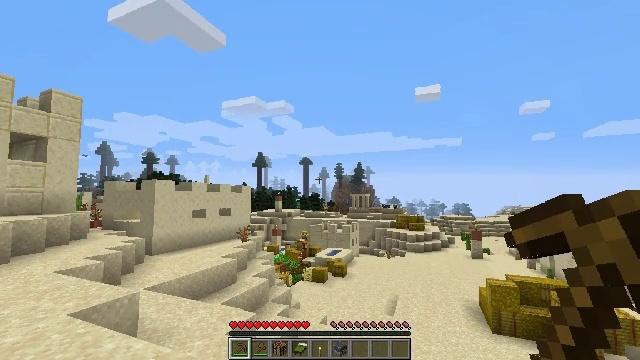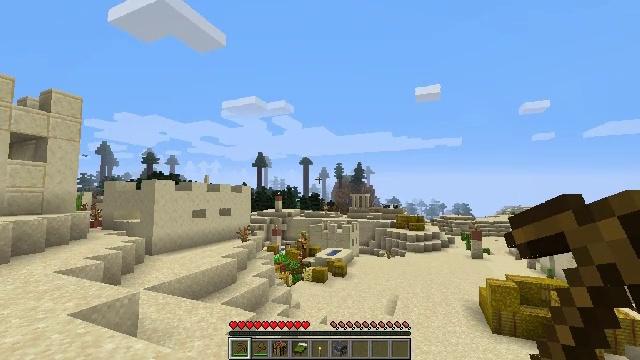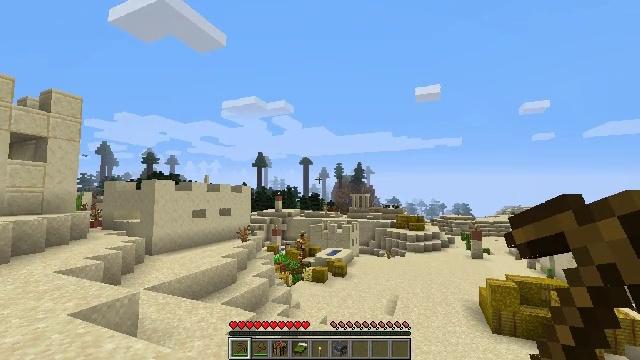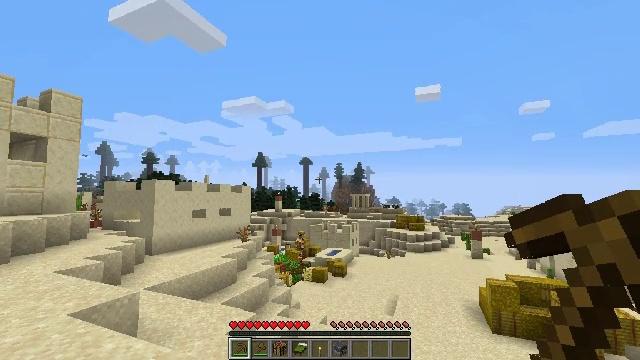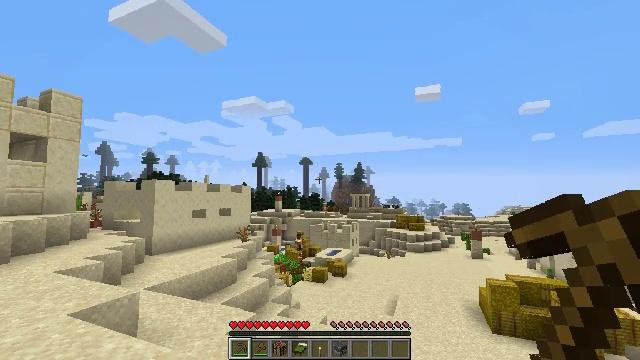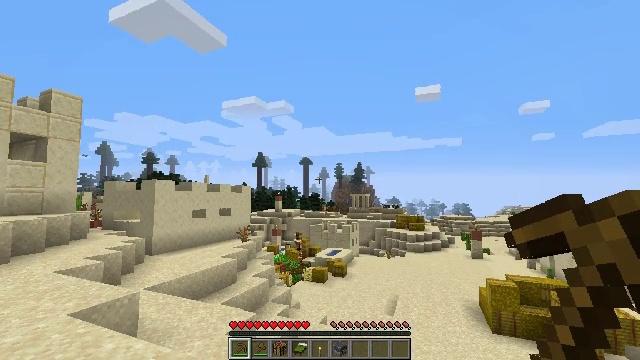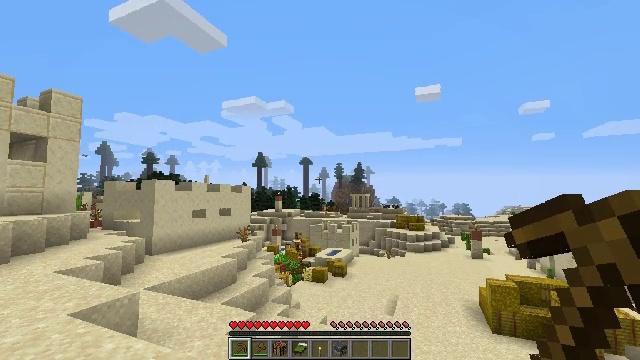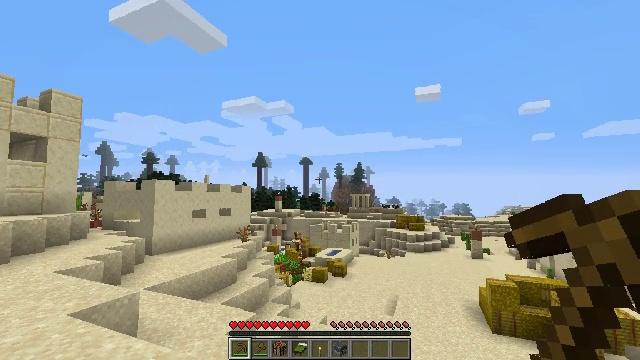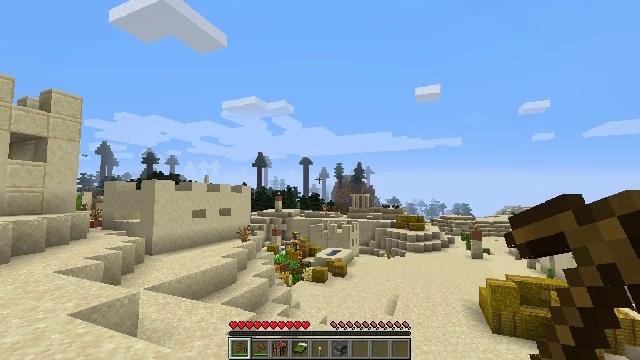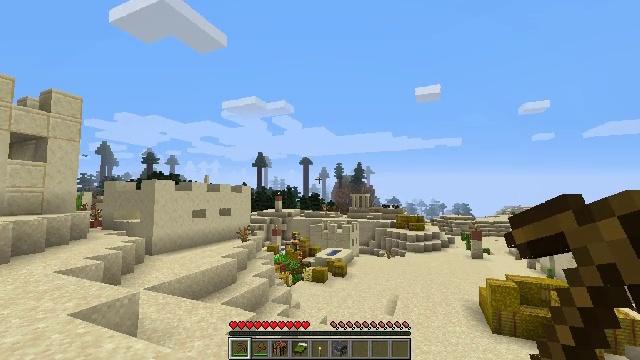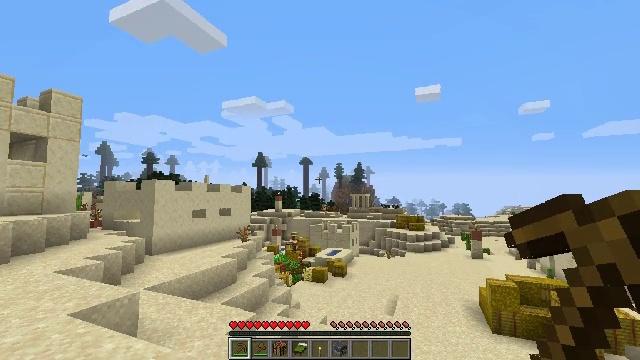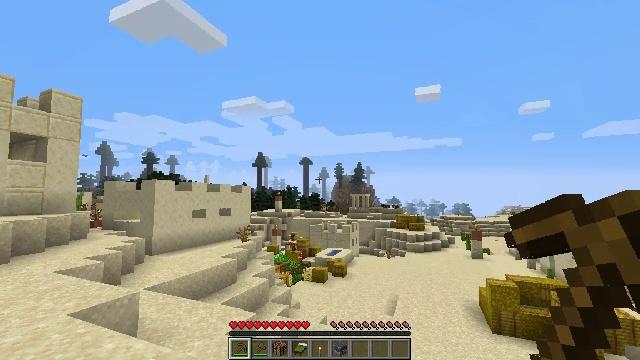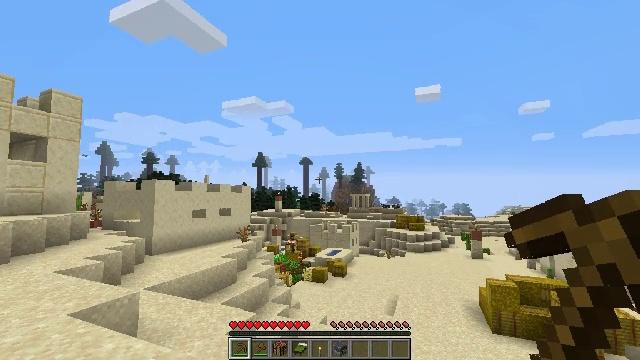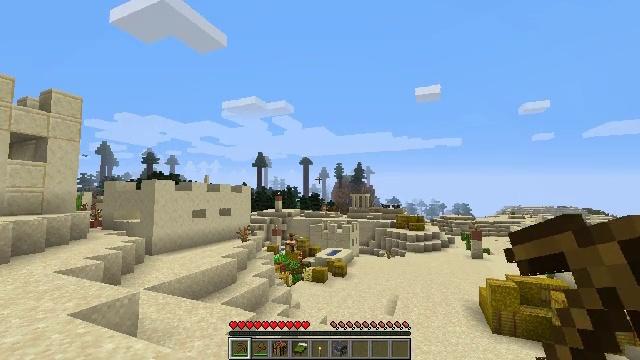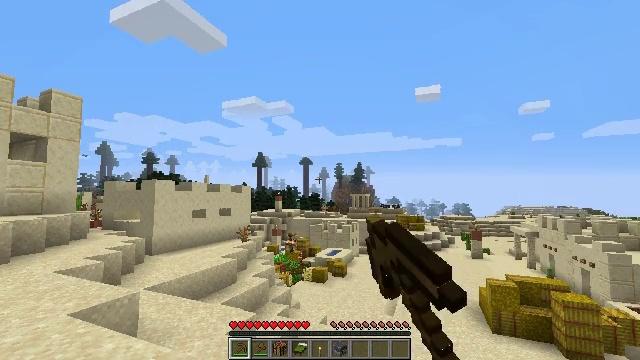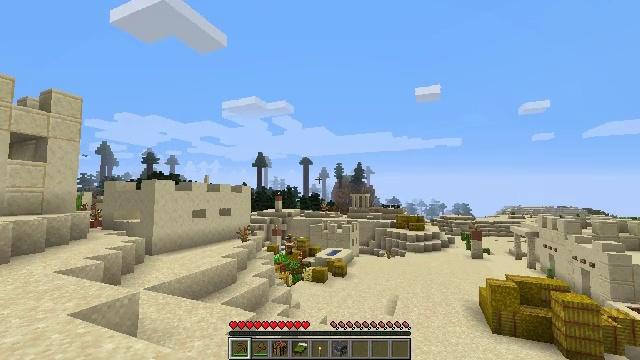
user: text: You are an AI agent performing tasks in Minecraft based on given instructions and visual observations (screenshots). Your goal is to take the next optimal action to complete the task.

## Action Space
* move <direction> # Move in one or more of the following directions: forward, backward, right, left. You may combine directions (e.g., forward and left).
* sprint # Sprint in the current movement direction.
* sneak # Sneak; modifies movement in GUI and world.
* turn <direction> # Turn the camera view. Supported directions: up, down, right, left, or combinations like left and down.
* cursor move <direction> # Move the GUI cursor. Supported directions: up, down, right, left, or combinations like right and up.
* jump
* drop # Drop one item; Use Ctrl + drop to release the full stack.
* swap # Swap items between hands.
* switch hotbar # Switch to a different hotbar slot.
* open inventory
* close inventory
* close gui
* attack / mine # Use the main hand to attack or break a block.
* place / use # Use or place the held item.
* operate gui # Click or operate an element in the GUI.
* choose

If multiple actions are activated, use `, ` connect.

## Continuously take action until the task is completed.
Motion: motion action
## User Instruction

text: Break the chest to retrieve items inside.
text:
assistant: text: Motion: no_op
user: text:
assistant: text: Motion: no_op
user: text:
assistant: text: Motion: no_op
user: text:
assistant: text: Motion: no_op
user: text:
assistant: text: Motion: no_op
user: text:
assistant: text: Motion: no_op
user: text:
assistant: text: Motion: no_op
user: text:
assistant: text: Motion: no_op
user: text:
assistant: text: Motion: no_op
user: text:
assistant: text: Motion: no_op
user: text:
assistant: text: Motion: no_op
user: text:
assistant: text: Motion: no_op
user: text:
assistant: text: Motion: attack / mine
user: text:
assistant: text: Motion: attack / mine
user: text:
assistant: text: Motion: attack / mine
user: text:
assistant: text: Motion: attack / mine
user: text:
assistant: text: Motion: no_op
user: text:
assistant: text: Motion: no_op
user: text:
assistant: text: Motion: no_op
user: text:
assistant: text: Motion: no_op
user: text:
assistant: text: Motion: move left
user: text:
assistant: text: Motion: move left
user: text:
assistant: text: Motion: move left
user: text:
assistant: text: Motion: move left
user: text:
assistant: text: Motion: move left
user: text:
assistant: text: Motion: move left
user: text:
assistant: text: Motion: move left
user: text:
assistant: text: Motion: move left
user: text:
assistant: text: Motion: move left
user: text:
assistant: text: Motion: no_op